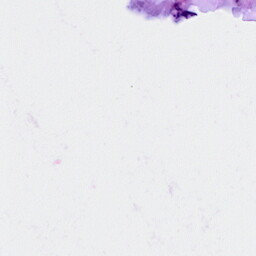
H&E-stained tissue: Breast